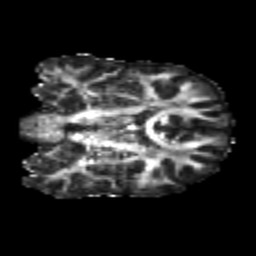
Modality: FA
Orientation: coronal
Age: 21
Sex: male
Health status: healthy
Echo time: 0.074 s